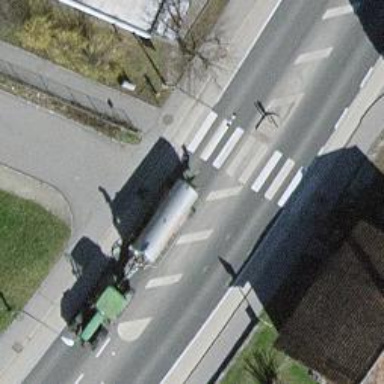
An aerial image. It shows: Primary highway with asphalt surface. There are sidewalks on both sides and exclusive cycle lane.